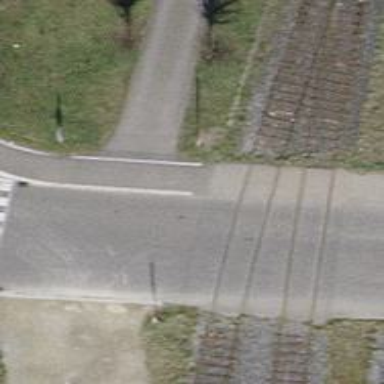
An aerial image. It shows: Uncontrolled level crossing with saltire marking.